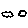
Label: cloud